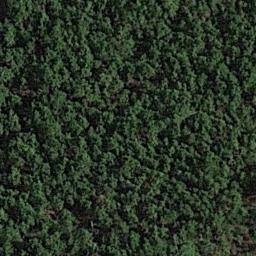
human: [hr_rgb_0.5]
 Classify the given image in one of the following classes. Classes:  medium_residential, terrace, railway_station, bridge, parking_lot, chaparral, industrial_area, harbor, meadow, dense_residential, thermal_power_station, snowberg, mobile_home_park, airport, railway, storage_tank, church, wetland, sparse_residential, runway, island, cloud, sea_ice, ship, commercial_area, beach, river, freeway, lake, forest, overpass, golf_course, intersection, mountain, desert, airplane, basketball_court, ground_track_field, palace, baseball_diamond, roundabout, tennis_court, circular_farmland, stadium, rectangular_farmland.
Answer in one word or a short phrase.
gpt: forest